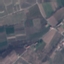
Land use / land cover class: PermanentCrop